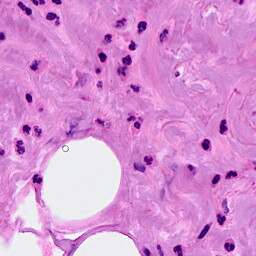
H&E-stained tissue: Breast